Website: walmart
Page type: account-selection
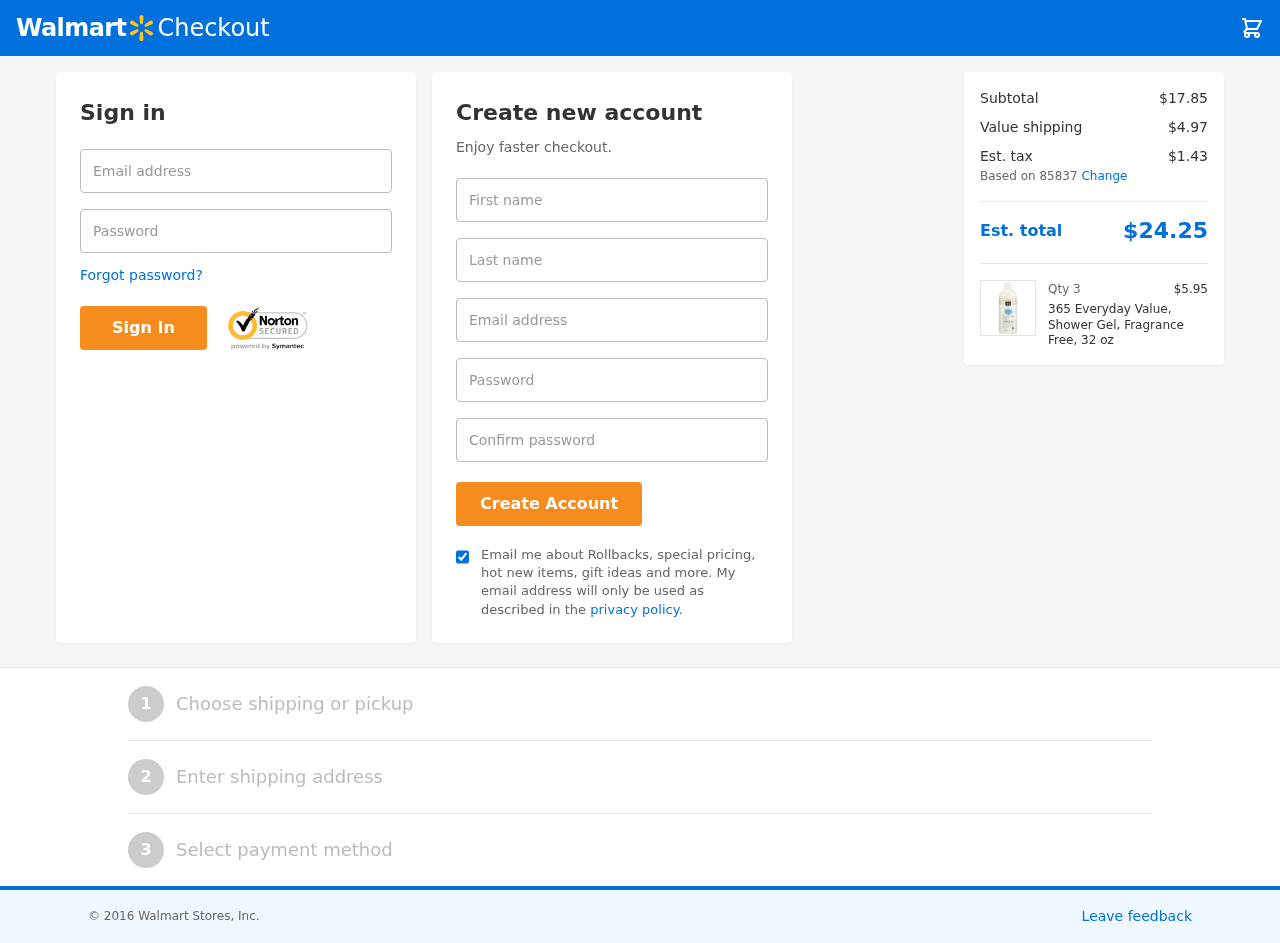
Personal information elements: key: PII_EMAIL
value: adam_lindsey@gmail.com
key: PII_FIRSTNAME
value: Adam
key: PII_LASTNAME
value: Lindsey
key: PII_LOGIN_USERNAME
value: adam.lindsey
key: PII_POSTCODE
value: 85837
Product elements: key: PRODUCT1_NAME
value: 365 Everyday Value, Shower Gel, Fragrance Free, 32 oz
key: PRODUCT1_PRICE
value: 5.95
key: PRODUCT1_QUANTITY
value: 3
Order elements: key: ORDER_SUBTOTAL
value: $17.85
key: ORDER_SHIPPING_COST
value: $4.97
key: ORDER_TAX
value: $1.43
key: ORDER_TOTAL
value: $24.25